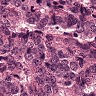
Metastatic tissue present: yes